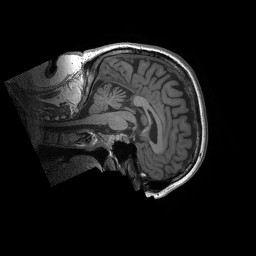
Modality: T1w
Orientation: sagittal
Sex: male
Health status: ill
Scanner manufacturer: siemens
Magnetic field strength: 3 T
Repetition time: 1.66 s
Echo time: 0.00254 s